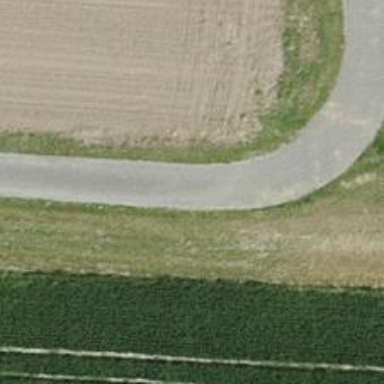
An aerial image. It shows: Concrete track with grade1 quality.